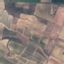
Land use / land cover: PermanentCrop